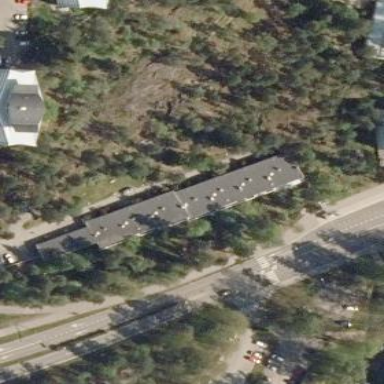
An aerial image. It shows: Residential building with tar paper roof.